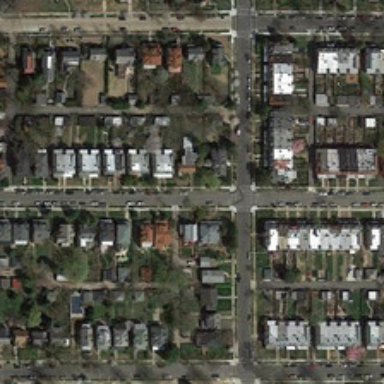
We can see some compactly arranged houses near roads .